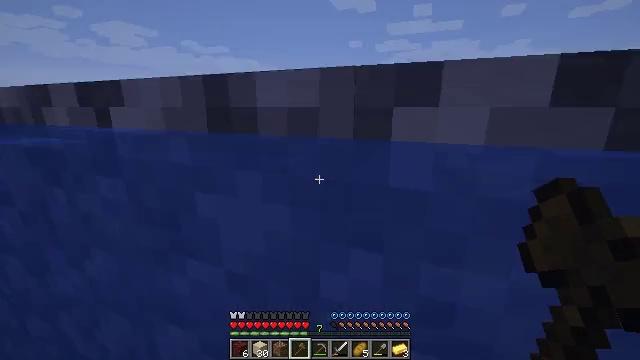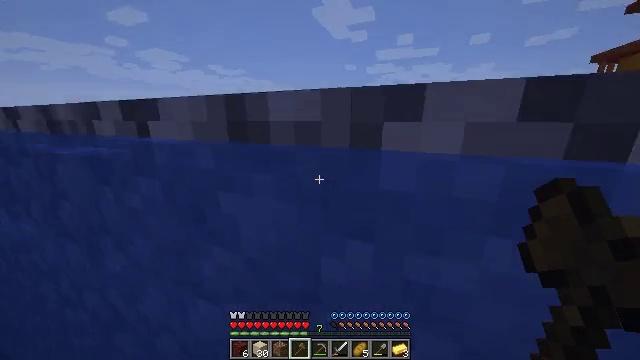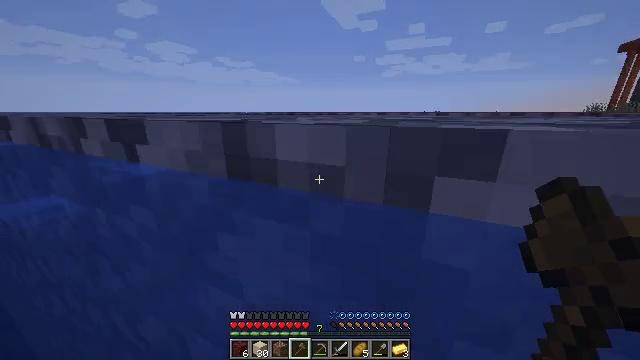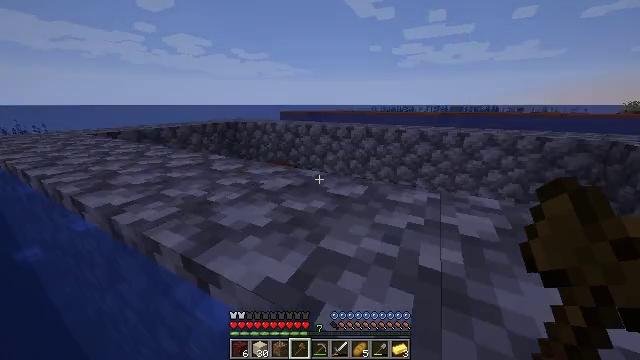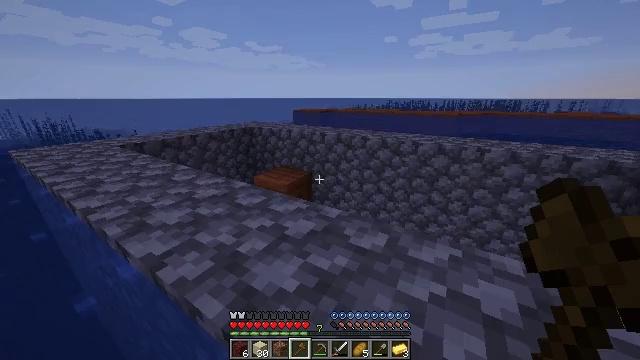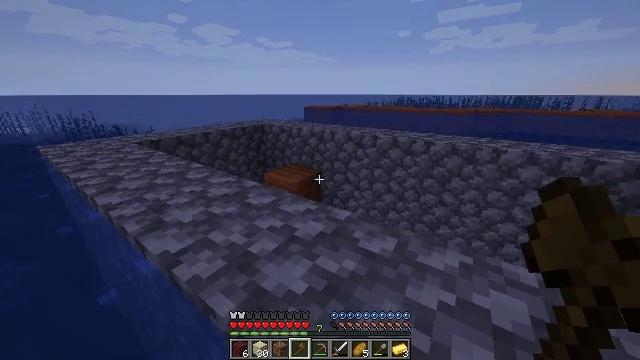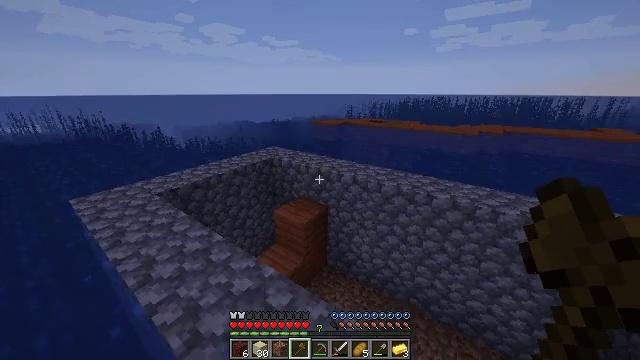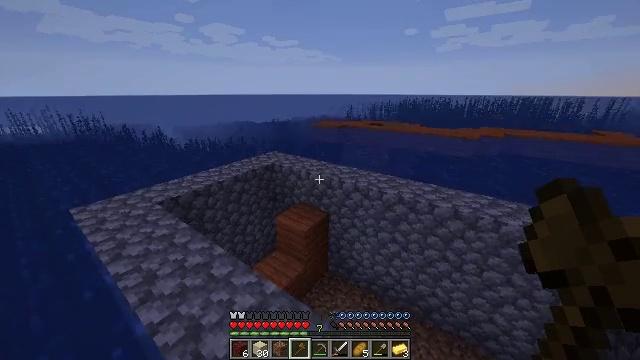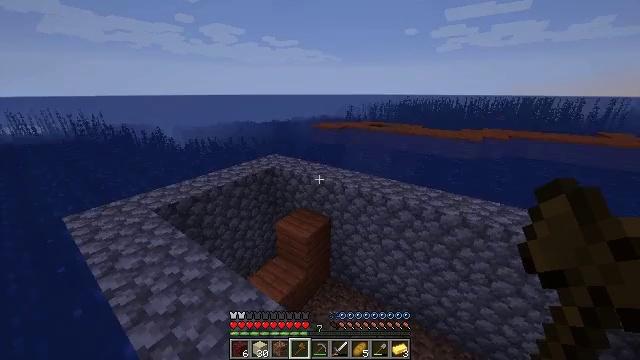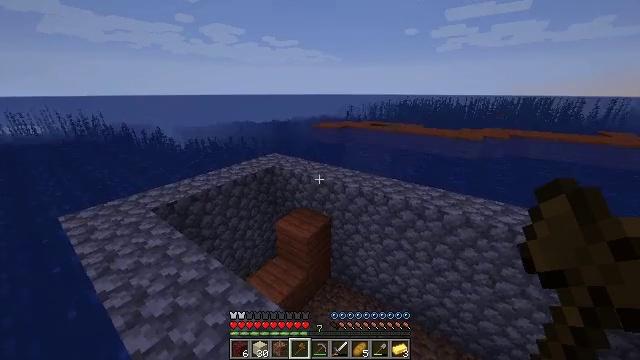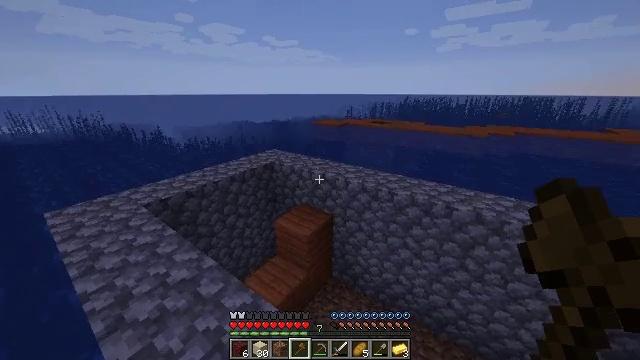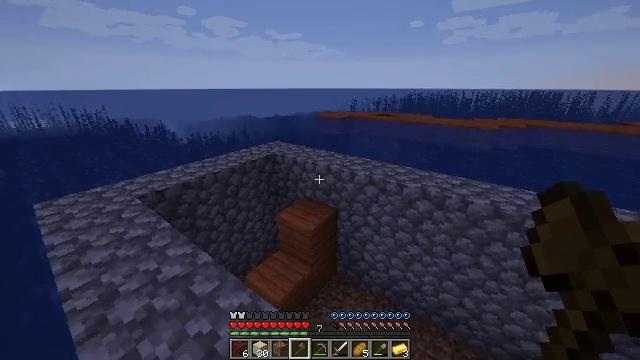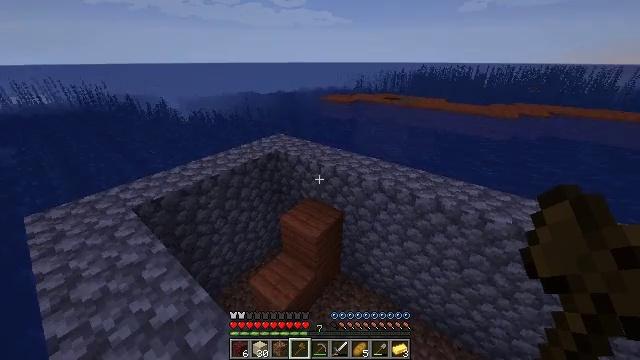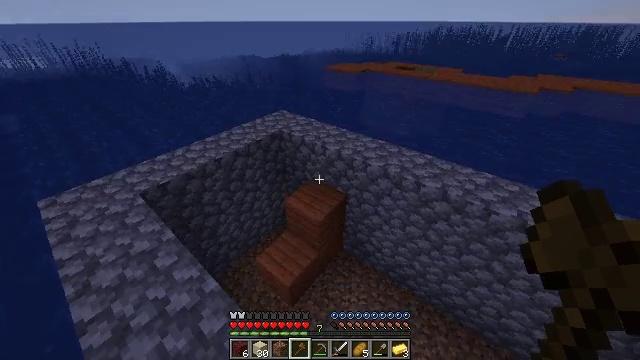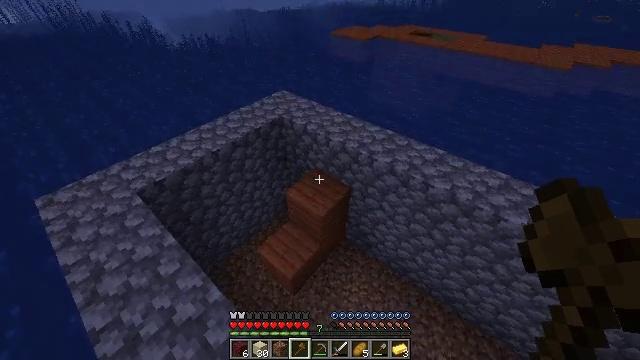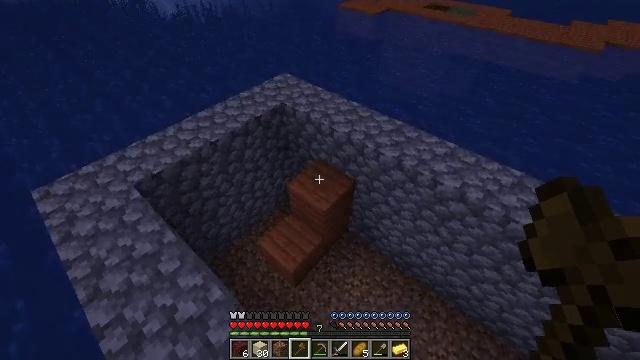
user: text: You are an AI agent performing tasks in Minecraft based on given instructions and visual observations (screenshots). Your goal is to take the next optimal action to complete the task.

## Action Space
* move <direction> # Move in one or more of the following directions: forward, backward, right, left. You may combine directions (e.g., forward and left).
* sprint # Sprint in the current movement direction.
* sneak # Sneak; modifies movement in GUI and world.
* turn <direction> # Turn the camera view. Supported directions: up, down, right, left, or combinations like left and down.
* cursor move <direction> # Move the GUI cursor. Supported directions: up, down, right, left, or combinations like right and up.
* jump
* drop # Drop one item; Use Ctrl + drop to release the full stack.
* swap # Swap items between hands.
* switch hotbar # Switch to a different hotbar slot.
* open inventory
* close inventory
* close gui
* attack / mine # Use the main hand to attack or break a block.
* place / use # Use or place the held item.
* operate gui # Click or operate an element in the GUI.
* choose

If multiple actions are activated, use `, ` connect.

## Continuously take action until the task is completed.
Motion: motion action
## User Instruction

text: Collect acacia planks from a structure.
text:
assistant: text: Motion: move forward, sprint, jump
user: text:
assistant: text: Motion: move forward, sprint, turn left and down, jump
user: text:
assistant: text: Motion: move forward, sprint, turn left and down, jump
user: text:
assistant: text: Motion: move forward, turn left and down, jump
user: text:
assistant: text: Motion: move forward, turn left, jump
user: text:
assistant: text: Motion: move forward, turn left, jump
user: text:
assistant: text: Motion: move forward, jump
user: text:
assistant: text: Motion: move forward, jump
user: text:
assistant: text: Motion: move forward, jump
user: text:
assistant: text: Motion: move forward, jump
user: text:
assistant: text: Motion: move forward, turn down, jump
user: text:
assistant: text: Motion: move forward, turn left and down, jump
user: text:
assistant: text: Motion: turn left and down, jump
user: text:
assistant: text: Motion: turn left and down
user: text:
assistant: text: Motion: turn left and down
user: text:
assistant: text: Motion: turn left and down
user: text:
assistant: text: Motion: turn left and down
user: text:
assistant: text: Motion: turn left and down
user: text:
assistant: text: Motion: turn left and down
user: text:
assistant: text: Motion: no_op
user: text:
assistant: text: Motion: no_op
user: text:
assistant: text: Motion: no_op
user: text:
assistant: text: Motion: no_op
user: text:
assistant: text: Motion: no_op
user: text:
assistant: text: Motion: turn right
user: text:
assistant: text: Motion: turn right and up
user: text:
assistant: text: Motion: no_op
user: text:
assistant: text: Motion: turn up
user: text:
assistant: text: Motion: turn up
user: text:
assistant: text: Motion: turn right and up